Question: I am trying to increase three numb 3,4,6 from num+0.1 to num+0.7 all numbers are working fine except 3. Why?
'''
foreach my $num(3,4,6){
for(my $state=$num+0.1;$state<=$num+0.7;$state+=0.1){
print $state."
";
}
}
'''
Output:

This continues even if I hardcode and print only till 3.6.
'''
for(my $state=3;$state<=3.7;$state+=0.1){
print $state."
";
}
'''
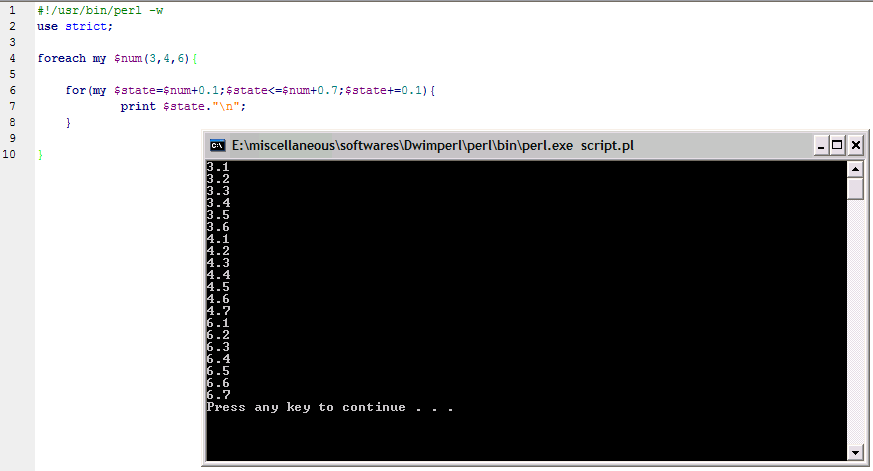
Answer: Use 'Math::BigFloat;'
like this:
'''
#!C:/path/of/perl.exe -w
use Math::BigFloat ':constant';
use warnings;
use strict;
foreach my $num(3,4,6) {
for(my $state=$num+0.1;$state<=$num+0.7;$state+=0.1){
print $state."
";
}
}
'''
Output:
'''
3.1
3.2
3.3
3.4
3.5
3.6
3.7
4.1
4.2
4.3
4.4
4.5
4.6
4.7
6.1
6.2
6.3
6.4
6.5
6.6
6.7
'''